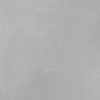
Atmospheric dust classification: dusty